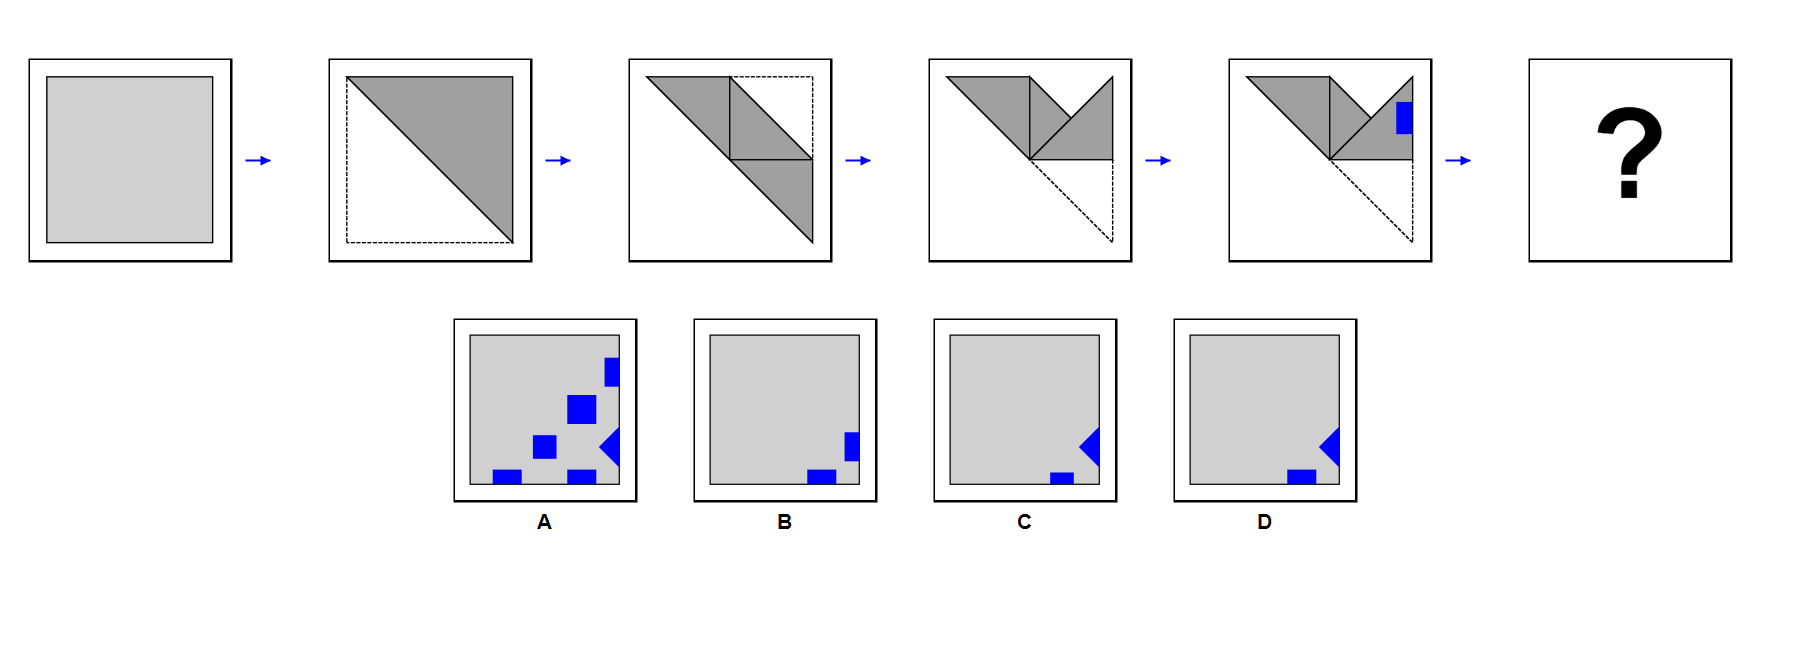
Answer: B